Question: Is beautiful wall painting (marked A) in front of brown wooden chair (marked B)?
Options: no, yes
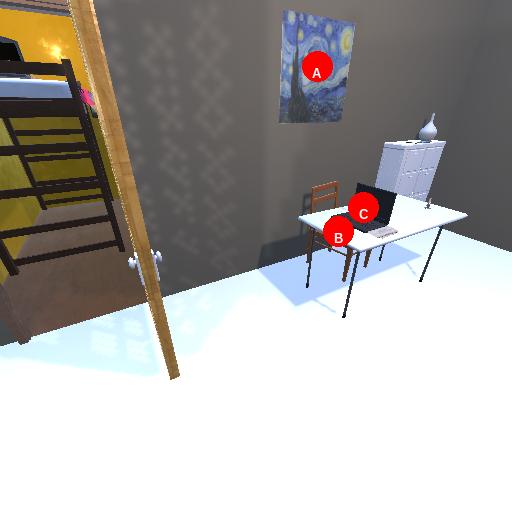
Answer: no